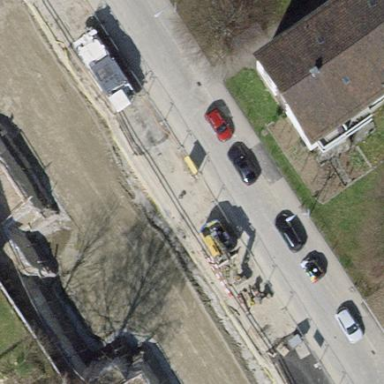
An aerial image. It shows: View of apartment building.